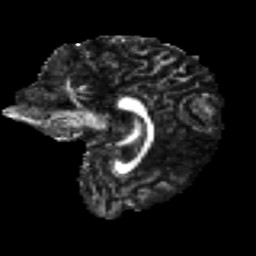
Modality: FA
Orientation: sagittal
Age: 48
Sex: female
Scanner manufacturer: ge
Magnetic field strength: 3 T
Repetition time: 7.8 s
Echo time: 0.0611 s